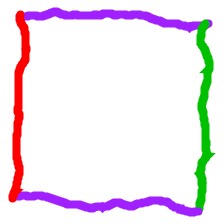
Shape: square